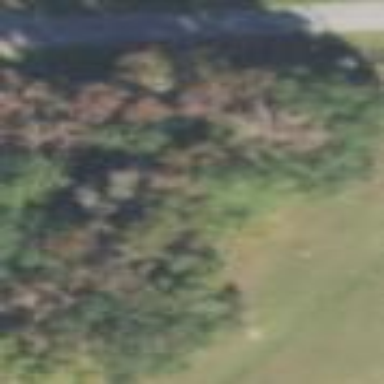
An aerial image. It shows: Mixed leaf woodland.